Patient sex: M
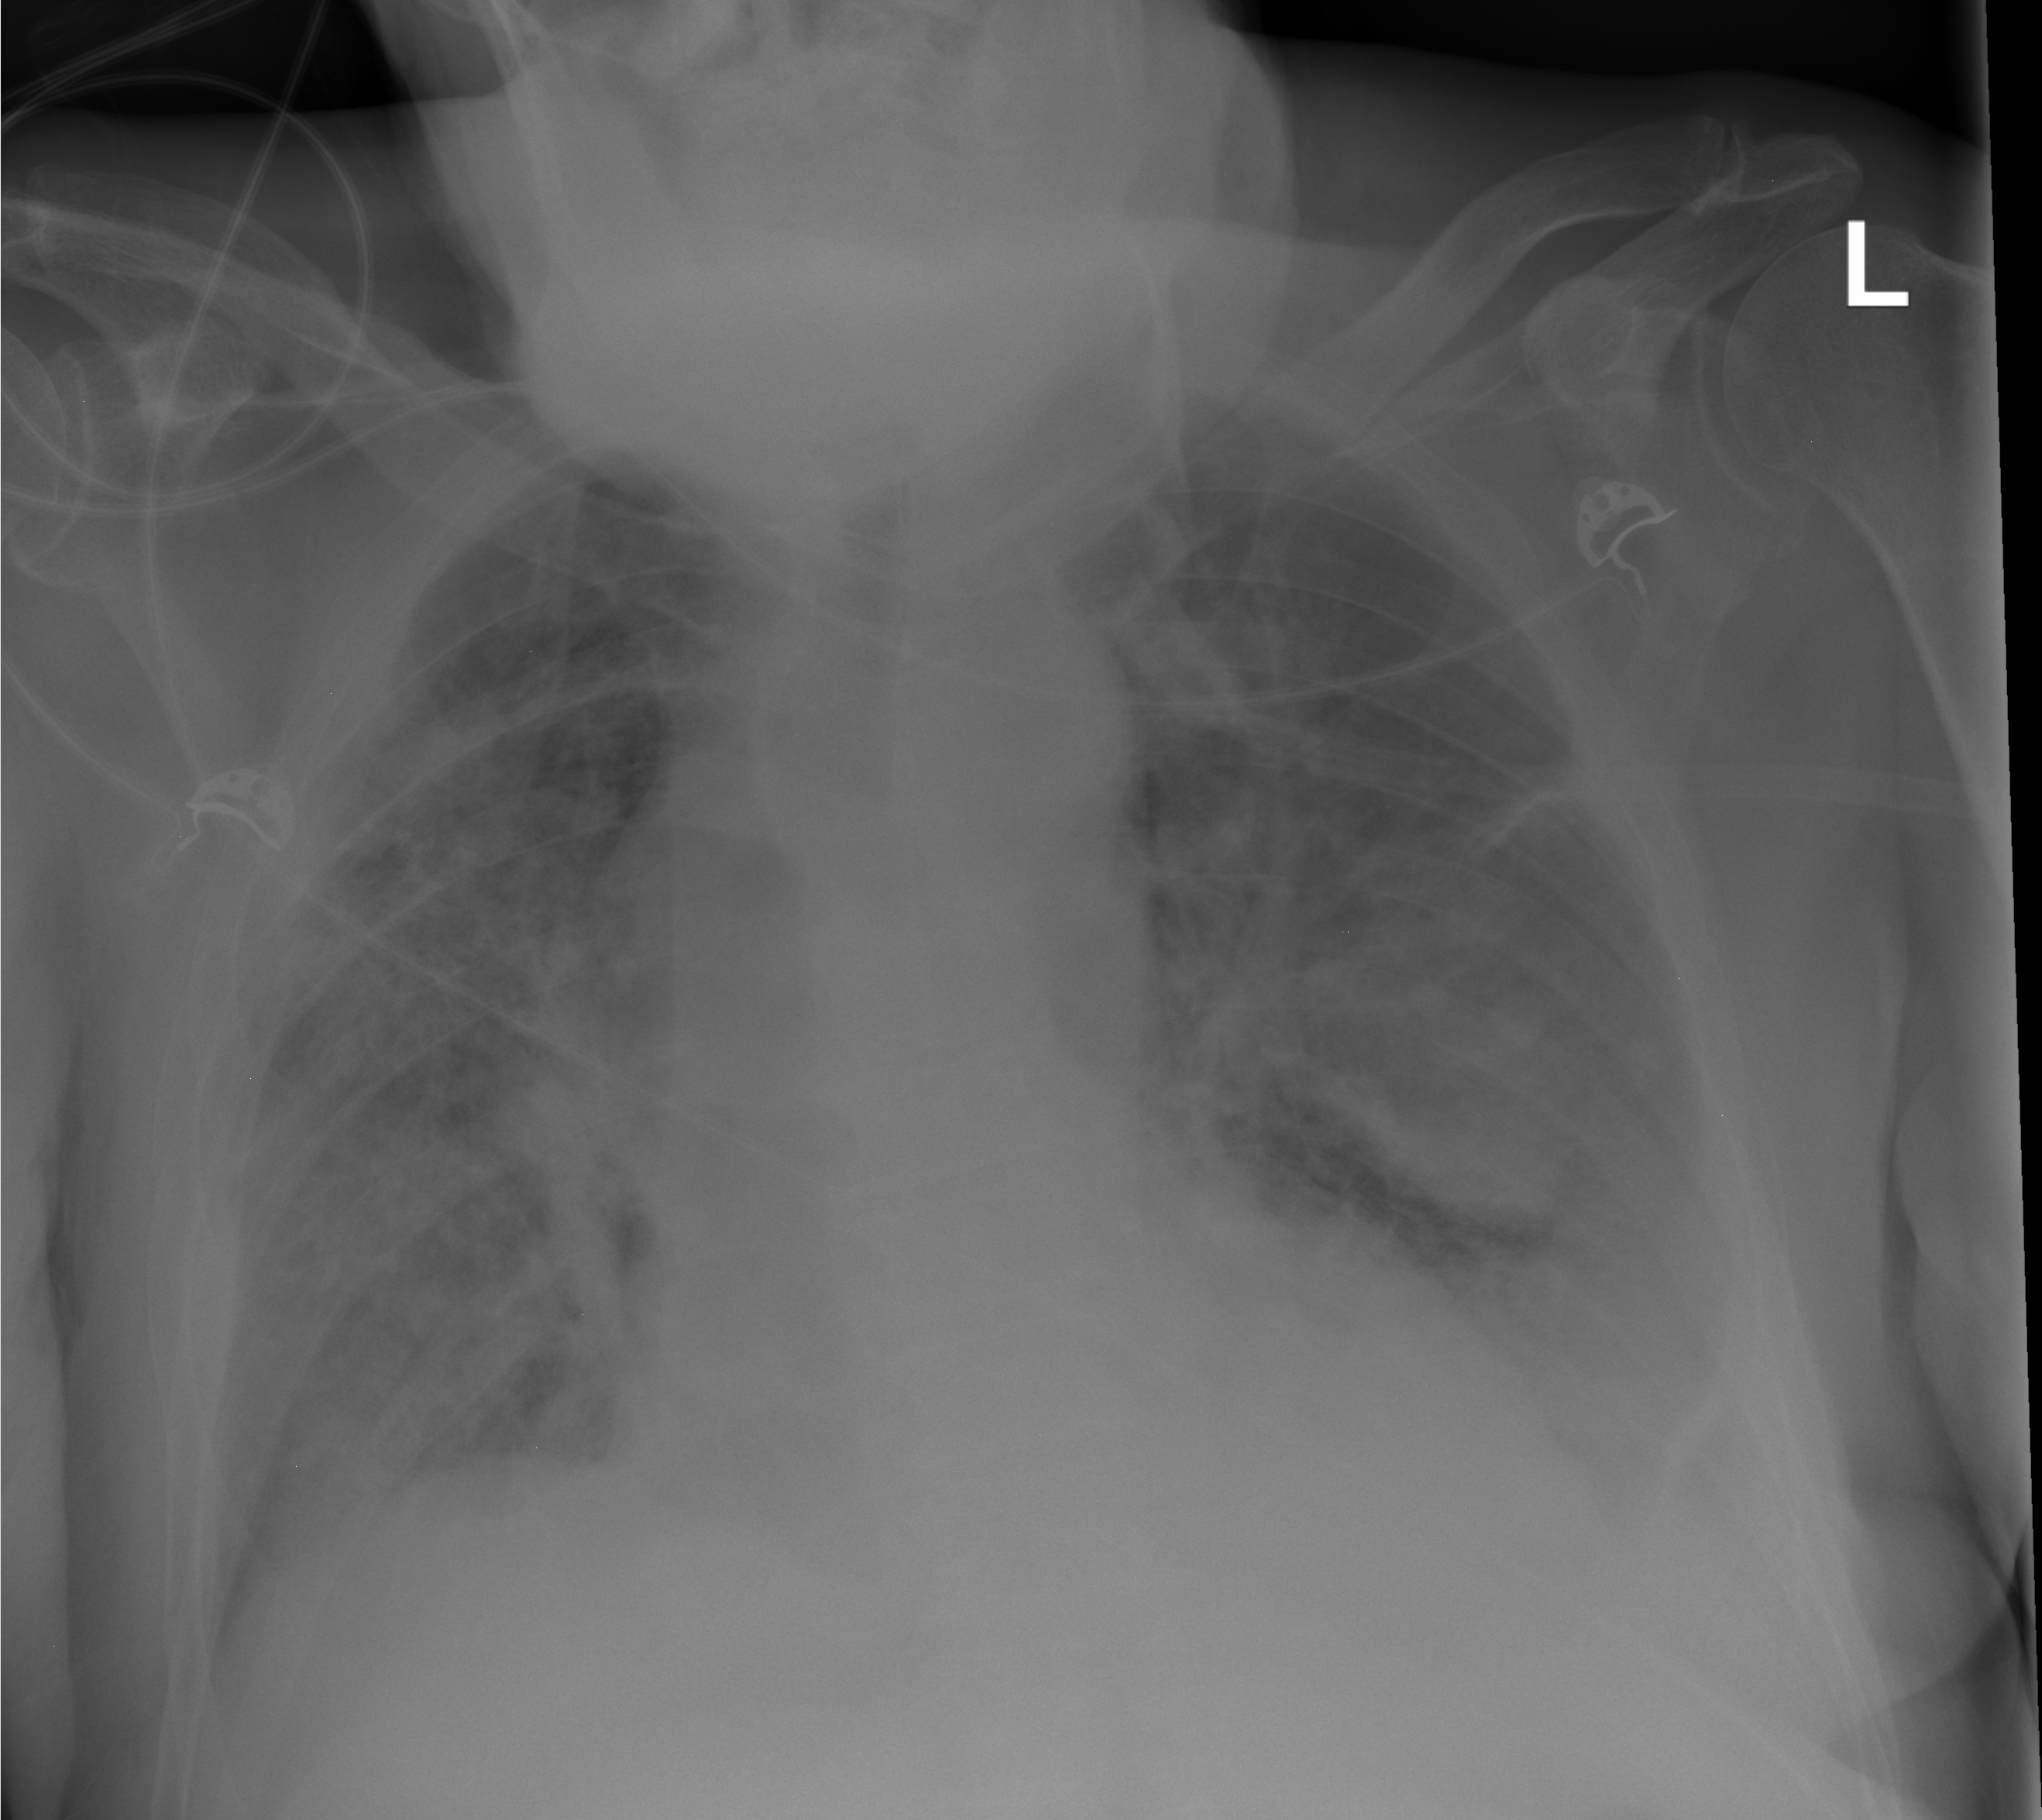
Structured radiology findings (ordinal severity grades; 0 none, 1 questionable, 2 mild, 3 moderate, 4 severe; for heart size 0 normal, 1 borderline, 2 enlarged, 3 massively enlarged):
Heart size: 0
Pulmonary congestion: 2
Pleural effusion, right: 2
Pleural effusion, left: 3
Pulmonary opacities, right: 3
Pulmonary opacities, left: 3
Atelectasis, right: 0
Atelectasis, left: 0